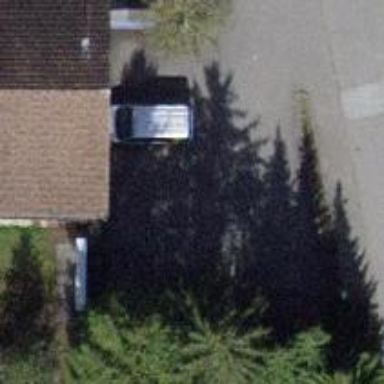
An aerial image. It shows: Parking area with asphalt surface.